Interaction volume radius: 5 \u00c5
Interaction volume height: 20 \u00c5
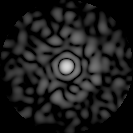
Disorder parameter: 0.836